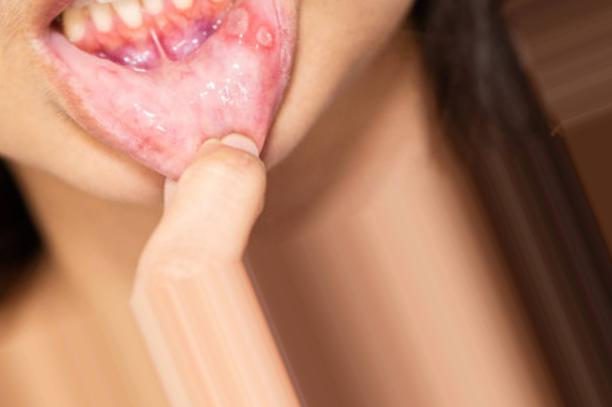
Condition: Mouth Ulcer